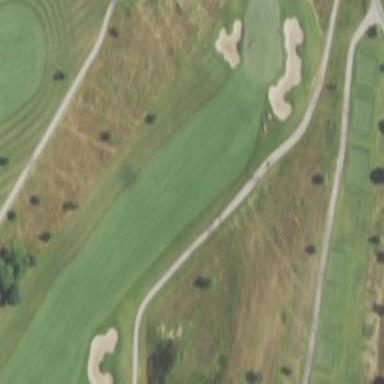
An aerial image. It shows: Golf fairway surrounded by grass.